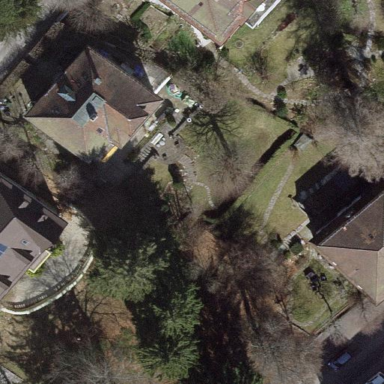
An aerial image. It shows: Residential garden.